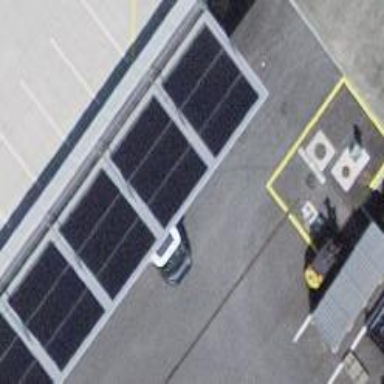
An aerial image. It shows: Solar power generator using photovoltaic method with solar photovoltaic panel types.